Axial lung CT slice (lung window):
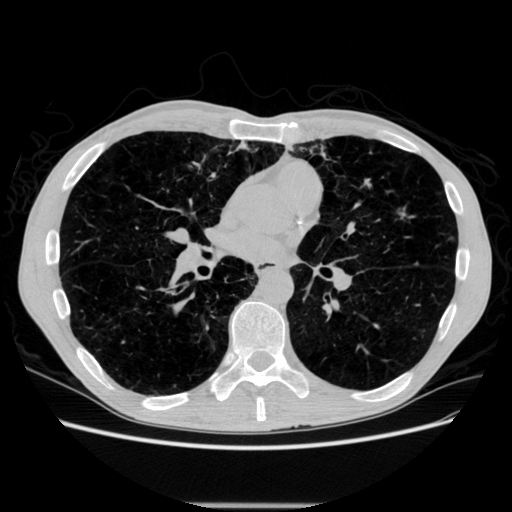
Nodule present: no